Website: lowes
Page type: payment
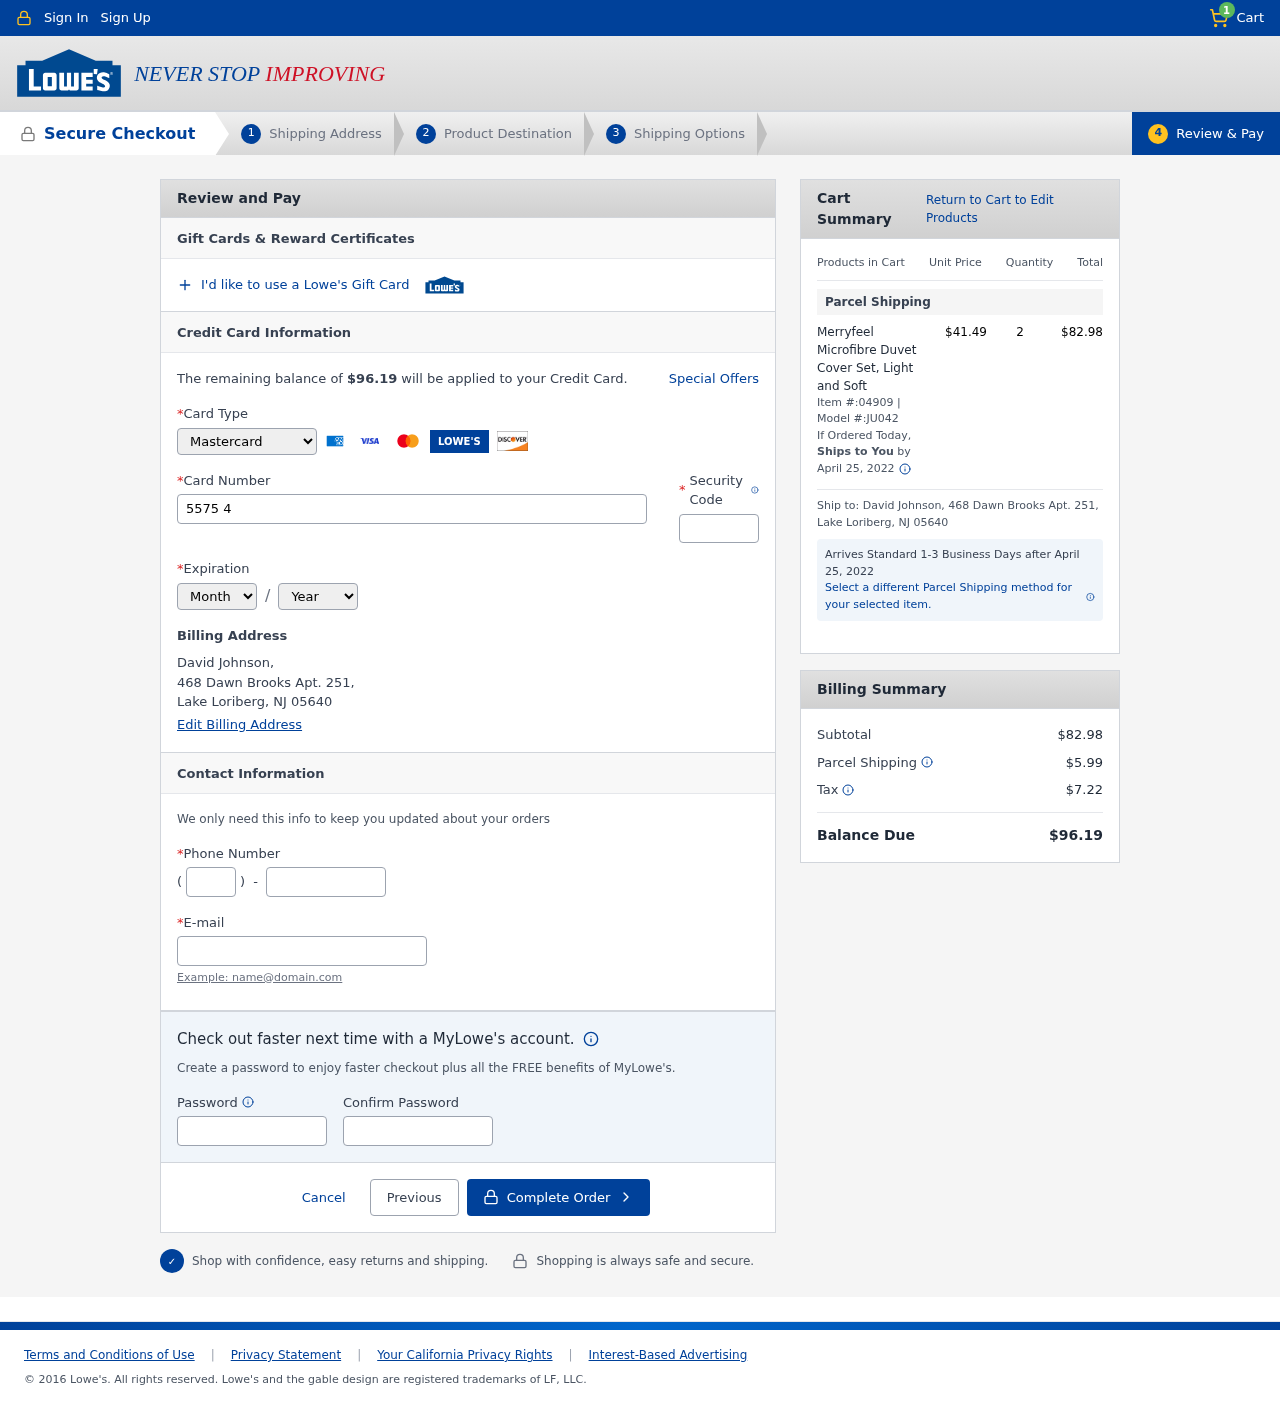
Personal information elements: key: PII_CARD_CVV
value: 991
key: PII_CARD_EXPIRY_MONTH
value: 02
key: PII_CARD_EXPIRY_YEAR
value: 26
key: PII_CARD_NUMBER
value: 5575 4105 6887 6556
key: PII_CARD_TYPE
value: Mastercard
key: PII_CITY_STATE_ZIP
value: Lake Loriberg, NJ 05640
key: PII_EMAIL
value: david.johnson@gmail.com
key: PII_FULLNAME
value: David Johnson,
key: PII_PHONE
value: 8069710513
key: PII_PHONE_AREA
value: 806
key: PII_STREET
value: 468 Dawn Brooks Apt. 251,
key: PII_FULLNAME2
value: David Johnson
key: PII_STREET2
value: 468 Dawn Brooks Apt. 251
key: PII_CITY_STATE_ZIP2
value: Lake Loriberg, NJ 05640
Product elements: key: PRODUCT1_NAME
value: Merryfeel Microfibre Duvet Cover Set, Light and Soft
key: PRODUCT1_PRICE
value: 41.49
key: PRODUCT1_QUANTITY
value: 2
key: PRODUCT1_ITEM
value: Item #:04909
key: PRODUCT1_MODEL
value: Model #:JU042
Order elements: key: ORDER_NUM_ITEMS
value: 1
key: ORDER_TOTAL
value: $96.19
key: ORDER_SHIPPING_DATE
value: April 25, 2022
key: ORDER_SUBTOTAL
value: $82.98
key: ORDER_SHIPPING_DATE2
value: April 25, 2022
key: ORDER_SHIPPING_COST
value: $5.99
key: ORDER_TAX
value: $7.22